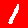
Digit: 1